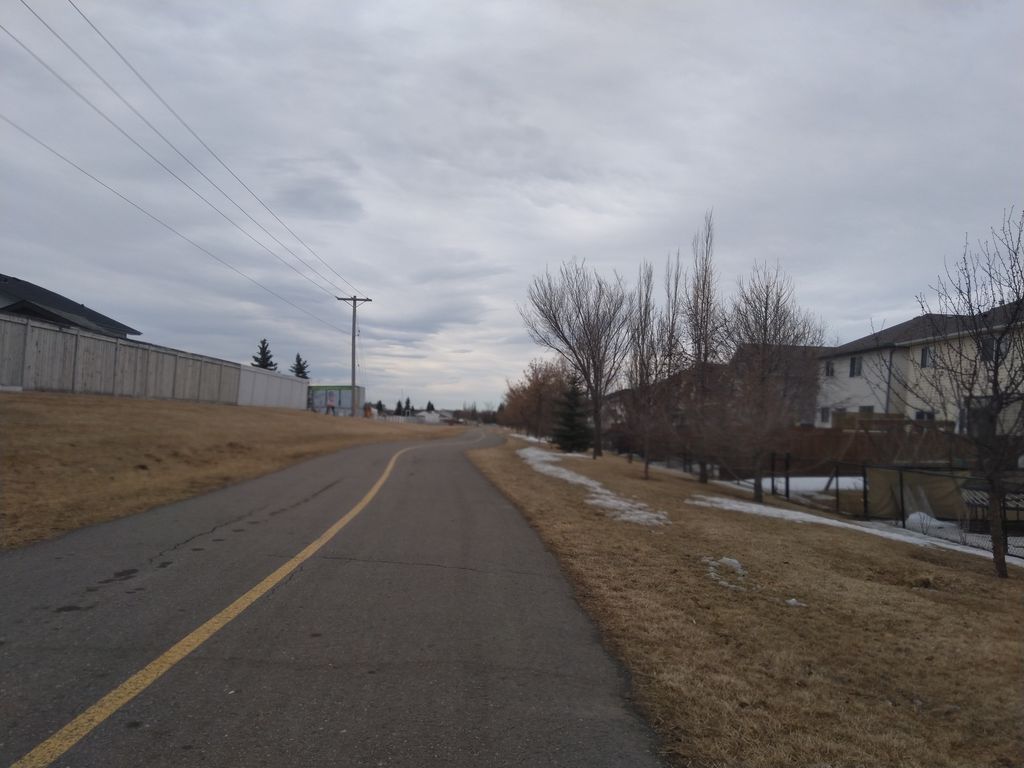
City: calgary